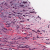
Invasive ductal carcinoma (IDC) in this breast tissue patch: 1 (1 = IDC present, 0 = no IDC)